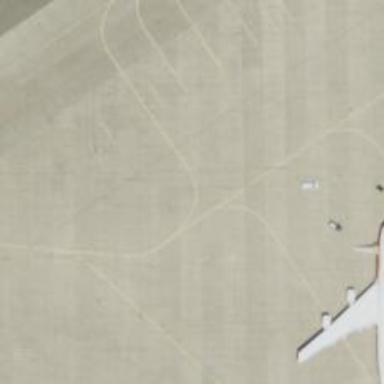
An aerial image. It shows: View of taxiway at the airport.